Question: I need to plot my training set using Gnuplot, this is file with my (x y coordinates):
'''
0 0
100 100
150 200
'''
Here is my for gnuplot:
'''
set terminal jpeg size picture_width,picture_height;
set output filename_output;
set lmargin 0
set rmargin 0
set tmargin 0
set bmargin 0
unset xtics;
unset ytics;
set multiplot
plot 'spirala.jpg' binary filetype=jpg with rgbimage
plot filename_input notitle lt rgb "#00FF00"
unset multiplot
'''
This is how I GnuPlot
'''
gnuplot\gnuplot.exe -e "filename_output='output\plot_training_set_0.jpg'; filename_input='output\plot_training_set_0.txt'; picture_width=200; picture_height=200;" plot.cfg
'''
And this is my result (unfortunatelly), [0, 0], [100, 100] and [150, 200]? There is only one marker at [133, 100] which is completely wrong.

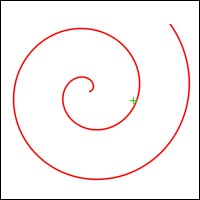
Answer: You have two independent plots, which are overlayed. Because you don't set explicit 'xrange' and 'yrange', each plot does its own autoscaling. Just use a single 'plot' call, without the 'multiplot' mode, and you're fine:
'''
set terminal jpeg size picture_width,picture_height
set output filename_output
set lmargin 0
set rmargin 0
set tmargin 0
set bmargin 0
unset tics
plot 'spirala.jpg' binary filetype=jpg with rgbimage, filename_input notitle lc rgb "green"
'''